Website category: university
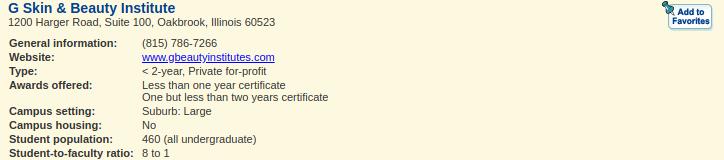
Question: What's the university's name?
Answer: G Skin & Beauty Institute

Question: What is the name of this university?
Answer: G Skin & Beauty Institute

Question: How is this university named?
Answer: G Skin & Beauty Institute

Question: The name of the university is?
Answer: G Skin & Beauty Institute

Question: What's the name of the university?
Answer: G Skin & Beauty Institute

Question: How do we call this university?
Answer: G Skin & Beauty Institute

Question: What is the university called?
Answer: G Skin & Beauty Institute

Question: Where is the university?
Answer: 1200 Harger Road, Suite 100, Oakbrook, Illinois 60523

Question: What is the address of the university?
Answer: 1200 Harger Road, Suite 100, Oakbrook, Illinois 60523

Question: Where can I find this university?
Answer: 1200 Harger Road, Suite 100, Oakbrook, Illinois 60523

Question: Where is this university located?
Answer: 1200 Harger Road, Suite 100, Oakbrook, Illinois 60523

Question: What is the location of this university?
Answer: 1200 Harger Road, Suite 100, Oakbrook, Illinois 60523

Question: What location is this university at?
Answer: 1200 Harger Road, Suite 100, Oakbrook, Illinois 60523

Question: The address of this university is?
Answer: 1200 Harger Road, Suite 100, Oakbrook, Illinois 60523

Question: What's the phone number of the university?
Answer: (815) 786-7266

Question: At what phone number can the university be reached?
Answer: (815) 786-7266

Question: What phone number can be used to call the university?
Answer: (815) 786-7266

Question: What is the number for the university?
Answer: (815) 786-7266

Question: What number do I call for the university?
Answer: (815) 786-7266

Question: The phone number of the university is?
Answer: (815) 786-7266

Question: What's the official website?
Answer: www.gbeautyinstitutes.com

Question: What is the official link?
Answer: www.gbeautyinstitutes.com

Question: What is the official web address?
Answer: www.gbeautyinstitutes.com

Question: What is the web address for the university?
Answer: www.gbeautyinstitutes.com

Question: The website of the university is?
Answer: www.gbeautyinstitutes.com

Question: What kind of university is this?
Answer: < 2-year, Private for-profit

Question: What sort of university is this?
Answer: < 2-year, Private for-profit

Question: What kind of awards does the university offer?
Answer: Less than one year certificate One but less than two years certificate

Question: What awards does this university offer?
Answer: Less than one year certificate One but less than two years certificate

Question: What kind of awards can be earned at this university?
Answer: Less than one year certificate One but less than two years certificate

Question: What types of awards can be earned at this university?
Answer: Less than one year certificate One but less than two years certificate

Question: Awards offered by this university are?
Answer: Less than one year certificate One but less than two years certificate

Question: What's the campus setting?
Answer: Suburb: Large

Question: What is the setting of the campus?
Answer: Suburb: Large

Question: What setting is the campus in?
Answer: Suburb: Large

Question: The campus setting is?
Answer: Suburb: Large

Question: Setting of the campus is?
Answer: Suburb: Large

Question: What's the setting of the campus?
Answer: Suburb: Large

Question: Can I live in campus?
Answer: No

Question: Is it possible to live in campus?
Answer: No

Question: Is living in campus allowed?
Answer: No

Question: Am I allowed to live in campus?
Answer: No

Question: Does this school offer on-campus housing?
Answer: No

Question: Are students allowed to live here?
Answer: No

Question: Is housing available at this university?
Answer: No

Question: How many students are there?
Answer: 460 (all undergraduate)

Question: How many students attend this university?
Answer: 460 (all undergraduate)

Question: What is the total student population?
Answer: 460 (all undergraduate)

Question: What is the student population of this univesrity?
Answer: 460 (all undergraduate)

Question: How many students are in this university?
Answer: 460 (all undergraduate)

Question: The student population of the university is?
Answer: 460 (all undergraduate)

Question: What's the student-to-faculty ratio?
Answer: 8 to 1

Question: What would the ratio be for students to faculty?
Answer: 8 to 1

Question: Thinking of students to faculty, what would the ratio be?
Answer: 8 to 1

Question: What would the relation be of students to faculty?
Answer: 8 to 1

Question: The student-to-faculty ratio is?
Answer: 8 to 1

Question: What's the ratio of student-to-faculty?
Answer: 8 to 1

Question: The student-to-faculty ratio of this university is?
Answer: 8 to 1